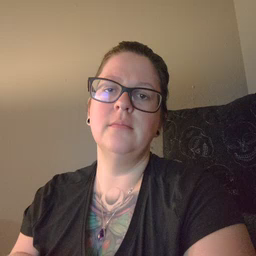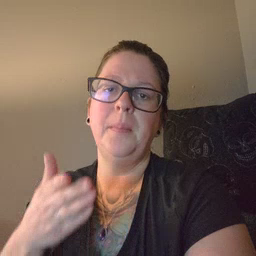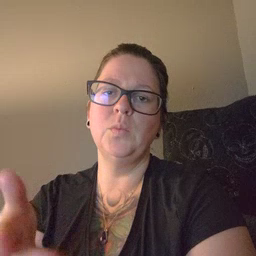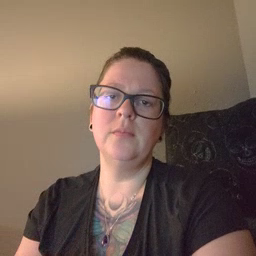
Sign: boat